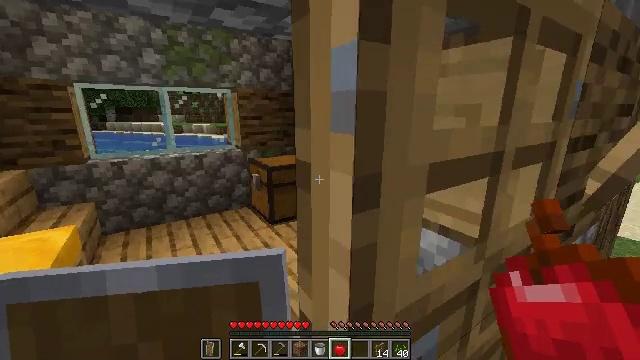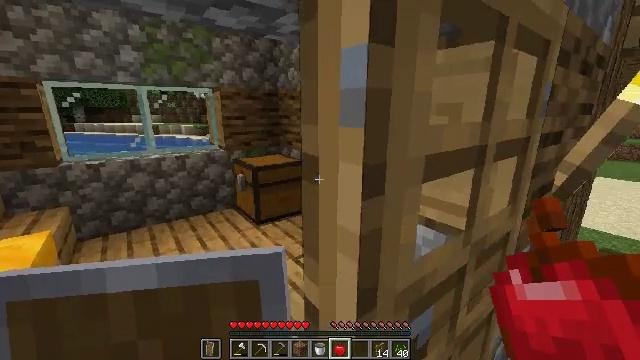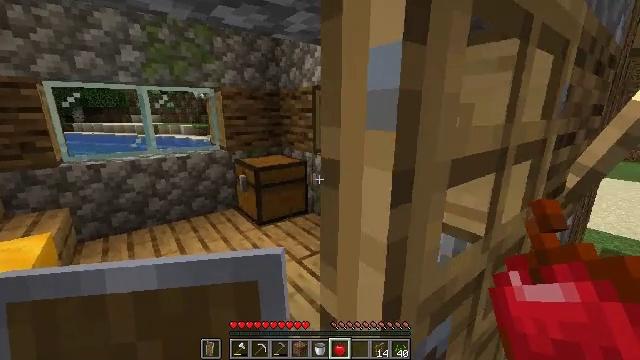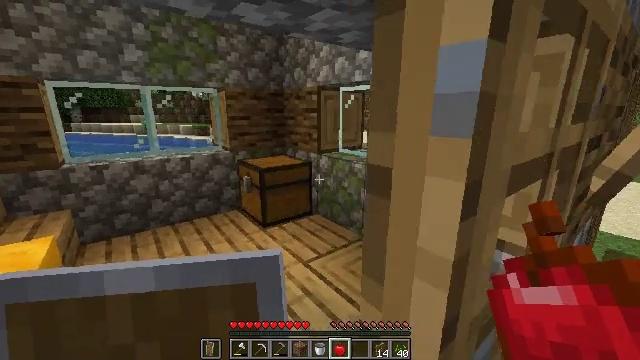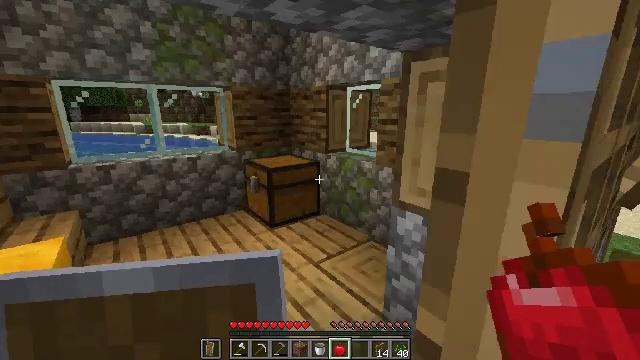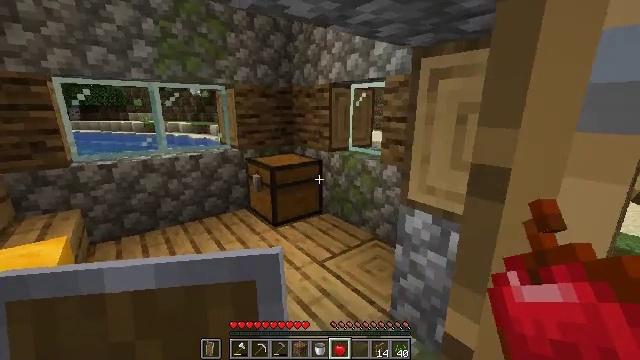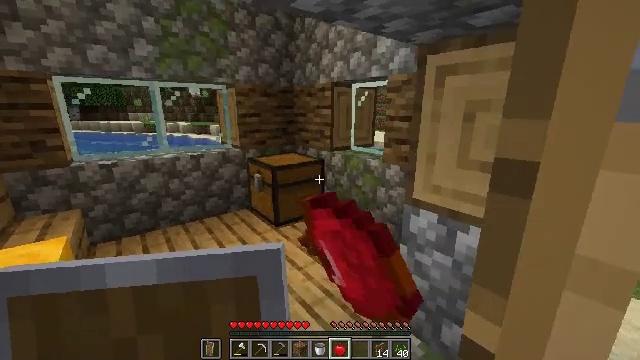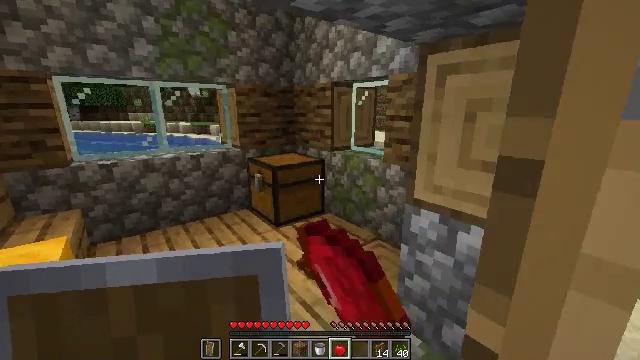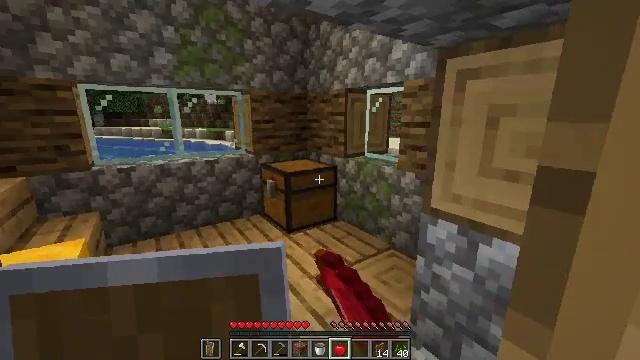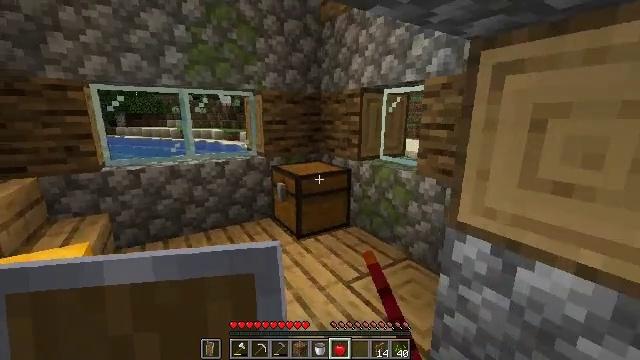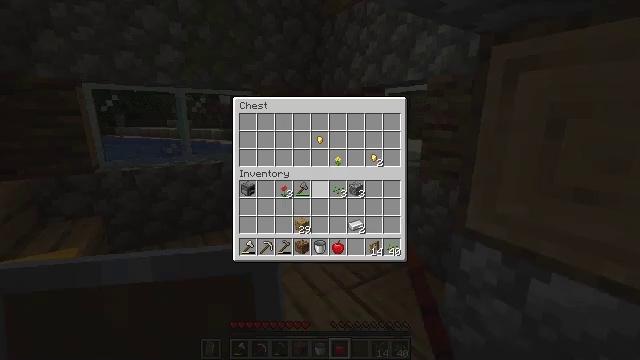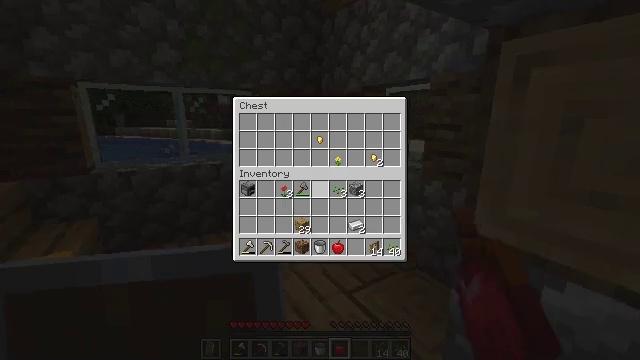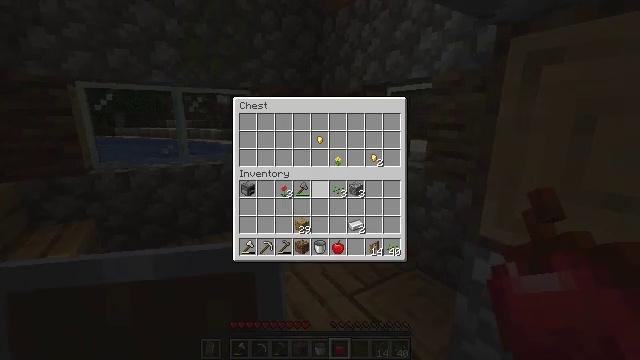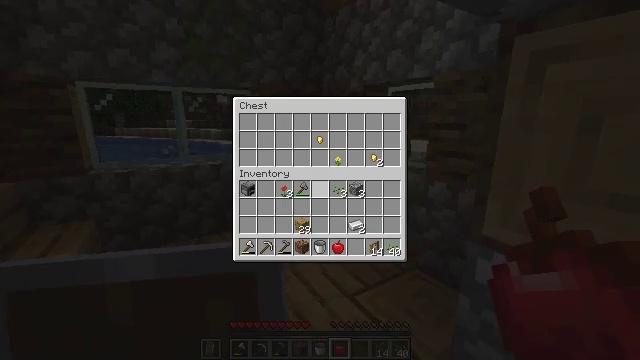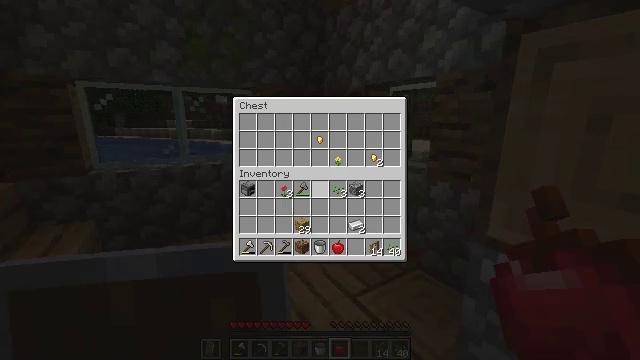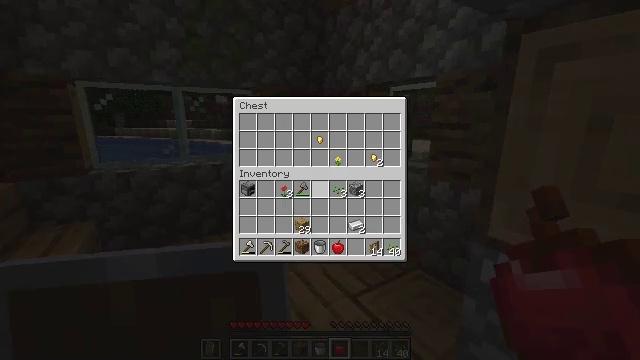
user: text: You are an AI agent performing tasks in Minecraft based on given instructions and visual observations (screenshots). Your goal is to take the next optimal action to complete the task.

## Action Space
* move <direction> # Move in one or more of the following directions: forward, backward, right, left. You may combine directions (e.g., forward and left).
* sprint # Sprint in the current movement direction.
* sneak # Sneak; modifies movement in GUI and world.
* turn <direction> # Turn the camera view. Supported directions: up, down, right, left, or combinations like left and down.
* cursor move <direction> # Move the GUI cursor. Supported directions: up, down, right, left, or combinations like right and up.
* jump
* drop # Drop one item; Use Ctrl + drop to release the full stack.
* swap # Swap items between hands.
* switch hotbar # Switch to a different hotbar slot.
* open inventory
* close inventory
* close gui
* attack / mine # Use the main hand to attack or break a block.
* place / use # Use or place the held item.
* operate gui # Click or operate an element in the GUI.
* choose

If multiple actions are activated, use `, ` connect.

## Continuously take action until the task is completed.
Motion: motion action
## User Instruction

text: Break the mature wheat plants.
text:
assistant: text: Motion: move forward and move left, turn right
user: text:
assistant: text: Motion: move forward and move left
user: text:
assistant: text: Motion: move left
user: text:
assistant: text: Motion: no_op
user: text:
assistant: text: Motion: use / place
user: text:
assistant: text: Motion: use / place
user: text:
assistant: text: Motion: no_op
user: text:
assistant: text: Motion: move forward, turn left and up
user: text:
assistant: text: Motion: move forward, turn left
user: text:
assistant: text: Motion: move forward, open gui
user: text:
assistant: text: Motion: move forward, choose
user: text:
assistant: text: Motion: choose
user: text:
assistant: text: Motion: choose
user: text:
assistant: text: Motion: no_op
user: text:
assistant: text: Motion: no_op
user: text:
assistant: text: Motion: no_op
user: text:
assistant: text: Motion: no_op
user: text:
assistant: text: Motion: no_op
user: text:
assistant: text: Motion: no_op
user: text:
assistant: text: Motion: no_op
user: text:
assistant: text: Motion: no_op
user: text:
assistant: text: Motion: close gui
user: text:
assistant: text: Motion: turn right, open inventory
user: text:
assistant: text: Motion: turn right and down, open inventory
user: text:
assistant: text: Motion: turn right and down
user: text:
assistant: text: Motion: turn right and down
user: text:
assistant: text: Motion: turn right and down
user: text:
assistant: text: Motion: move right, turn right and down
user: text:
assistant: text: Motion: move right, turn right
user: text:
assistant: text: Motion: move forward and move right